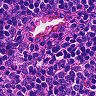
Metastatic tissue present: no